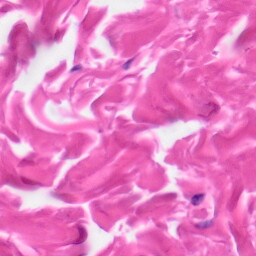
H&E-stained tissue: Skin